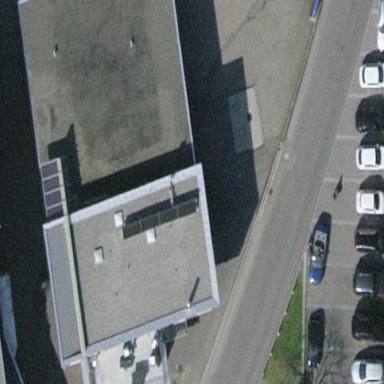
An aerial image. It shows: Building that houses car repair shop.